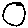
Label: circle